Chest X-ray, PA view. Patient: 32 years old, sex F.
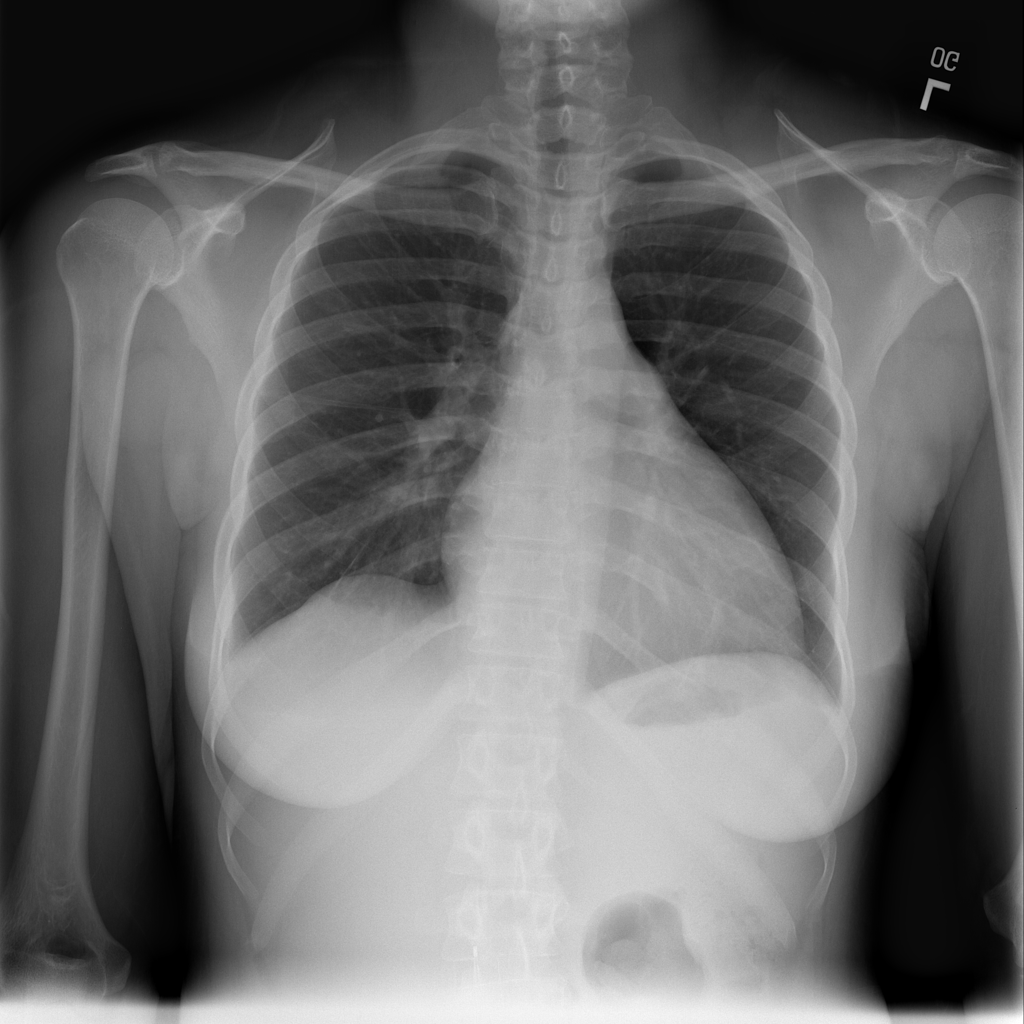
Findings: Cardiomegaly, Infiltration